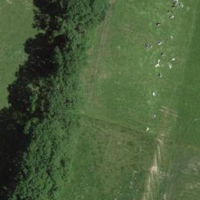
EUNIS habitat code: 52
Species observed at this site:
Falco tinnunculus